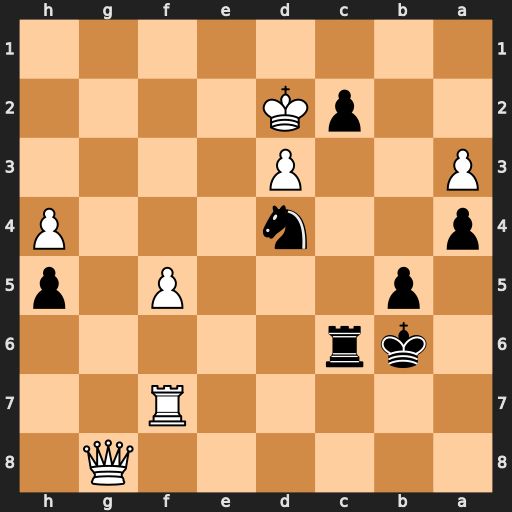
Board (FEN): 6Q1/5R2/1kr5/1p3P1p/p2n3P/P2P4/2pK4/8
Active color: b
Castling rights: -
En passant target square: -
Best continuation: c1=Q#